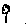
Label: flower